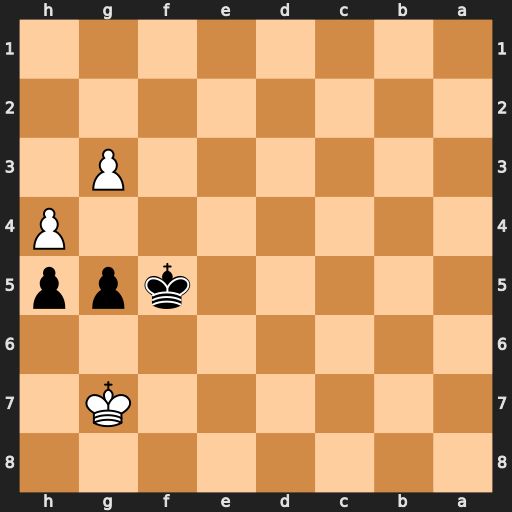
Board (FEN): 8/6K1/8/5kpp/7P/6P1/8/8
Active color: b
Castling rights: -
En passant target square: -
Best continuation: gxh4 gxh4 Kg4 Kg6 Kxh4 Kf5 Kg3